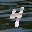
Label: 4